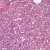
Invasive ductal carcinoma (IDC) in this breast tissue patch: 1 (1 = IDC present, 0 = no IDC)